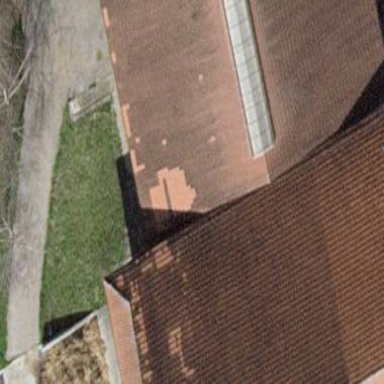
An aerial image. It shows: View of roof of building.